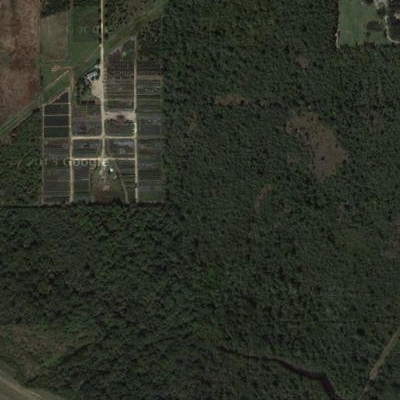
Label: eForest